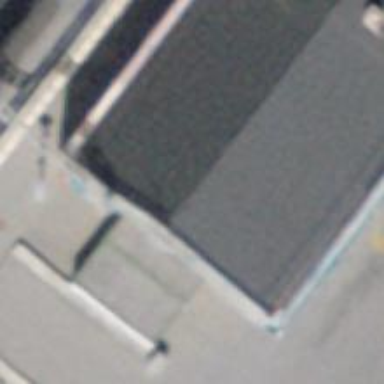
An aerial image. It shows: Transportation building with gabled roof.